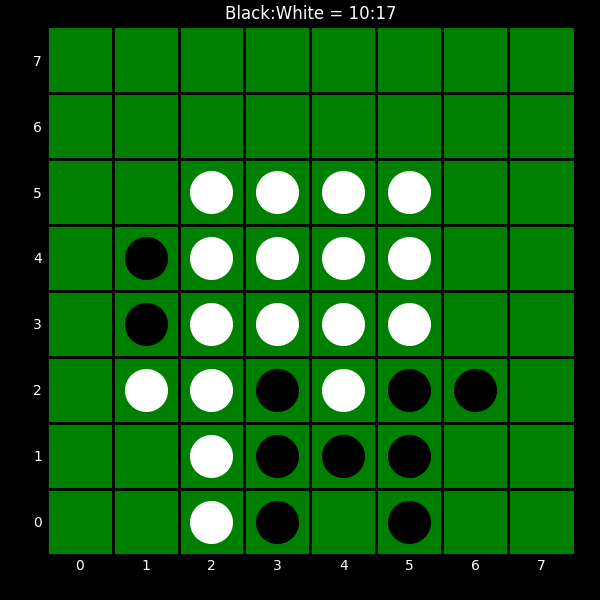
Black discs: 10
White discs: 17